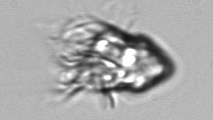
Label: Strombidium_inclinatum